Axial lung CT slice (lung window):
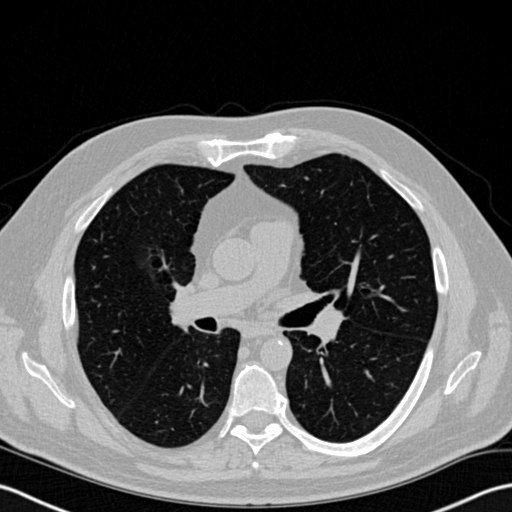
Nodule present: no